Question: In my scene, the smileys(Quad with png image) are placed at Y:0 and the dots(Quad with tiling 3X3) are placed at Y: -0.25.
The shader I need to use for the smileys is Transparent-Diffuse as I am using a circle png image.
But the dots I use below are showing up above the smiley. Using any other shader like Diffuse solves the issue but the smiley becomes a square.
Screenshot:

If you need any more clarifications please dont hesitate to ask.
Edit:
I have attached the shader details of both the smiley and the dots from the inspector panel.
link: <URL>
Edit 2:
I have found that the issue should be with the MainCamera and especially with distance & "Field Of View".
I need to use "Perspective" as projection type and 140 as Field of View.
If I change the projection type to Orthographic the issue is completely fixed.
The below screenshots show how the distance and Field of View controls the appearance of the dots over the smiley.
Screenshot 1:
Y position: 8.48
Field of View: 30
link: <URL>
Screenshot 2:
Y position: 9.7
Field of View: 30
link: <URL>
Screenshot 3:
Y position: 11.41
Field of View: 30
link: <URL>
Screenshot 4:
Y position: 1
Field of View: 140
link: <URL>
Can this be a clue?
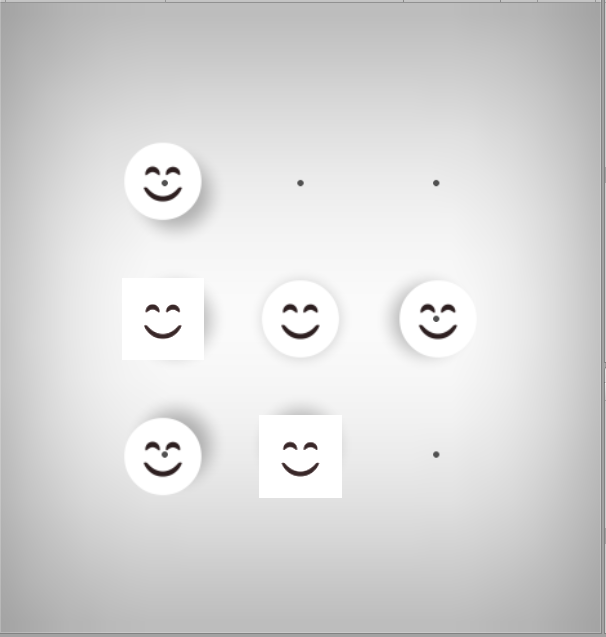
Answer: Just a couple of info, on how transparency is typically implemented (not only by Unity).
Meanwhile opaque objects can be drawn in any order (even if sorting them in front-to-back order can eventually improve some GPU performances relying on an early z-cull). Which pixels are visible can be deduced using the depth value stored into the <URL>.
You can't rely on z-buffer for transparency.
For rendering translucent objects a typical approach is to draw them after all opaque objects, and sorting them in back-to-front order (transparent objects more distant from the camera are drawn first).
Now the question is: how do you sort objects? with a perspective camera and meshes of a generic shape, <URL>.
For quad meshes oriented parallel to a ortographic camera view plane, the z order is implicitly correct (that's why it always works for you).
You can also notice that camera position influences the drawing order, because with perspective camera the order is calculated as distance between object position and camera.
So what can you do with 'Unity3d', in your specific use case scenario?
A couple of tricks:
- <URL>
hope this helps
---
EDIT
I didn't know that, the <URL> appears to be customizable. So this is another solution, maybe the best for your case if you want to use a perspective camera.